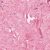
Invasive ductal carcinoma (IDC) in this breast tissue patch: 0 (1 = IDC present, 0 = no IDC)